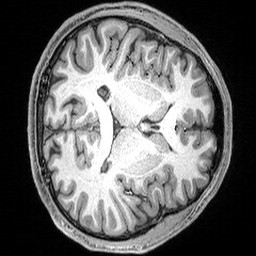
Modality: T1w
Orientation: axial
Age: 47
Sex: female
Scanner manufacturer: siemens
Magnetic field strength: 3 T
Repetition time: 2.3 s
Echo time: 0.00298 s